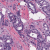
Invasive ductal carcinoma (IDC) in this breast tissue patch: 1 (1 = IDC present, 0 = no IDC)